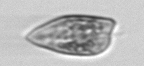
Label: Prorocentrum_dentatum